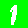
Digit: 1